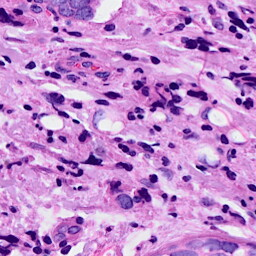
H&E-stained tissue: Breast